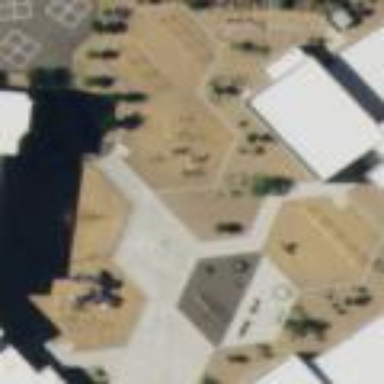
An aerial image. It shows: Playground area for leisure land.